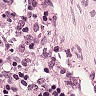
Metastatic tissue present: no